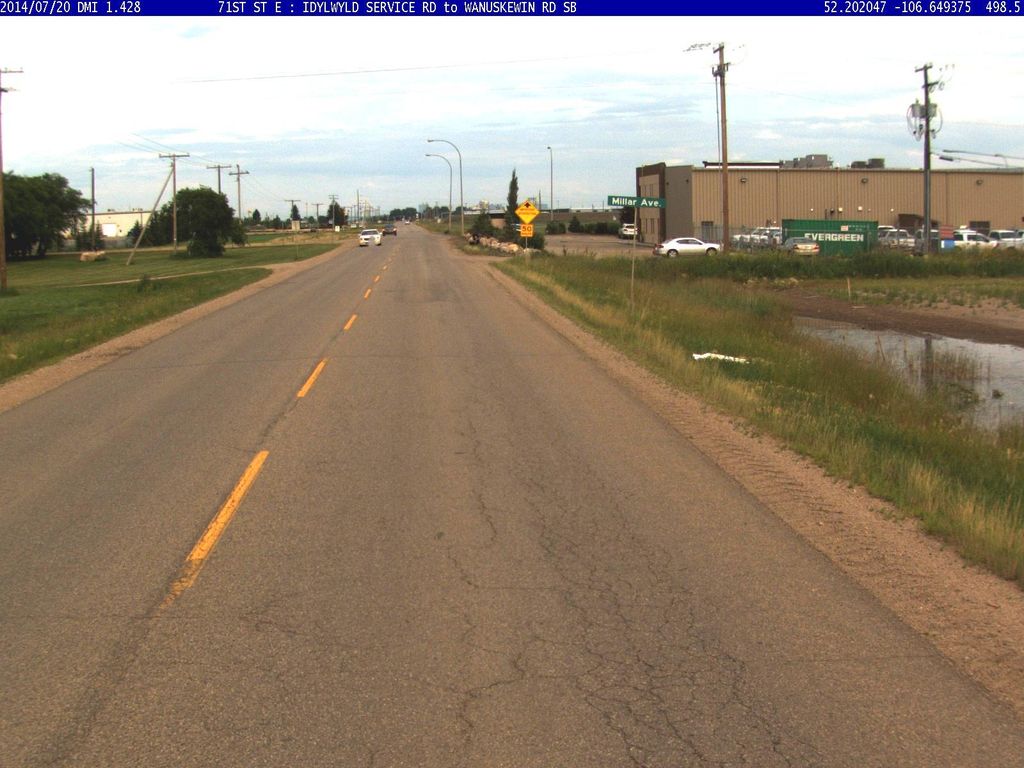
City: saskatoon